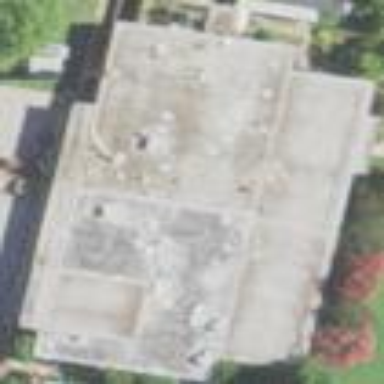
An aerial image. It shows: Commercial building.